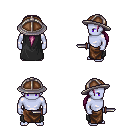
a pixel art fantasy rpg character, male body template, dark elf, purple skin, black cape, robe skirt, pink ponytail hairstyle, chain helm, dagger, four views (front, back, left, right), 2x2 character sprite sheet, small pixel art, hard edges, no anti-aliasing